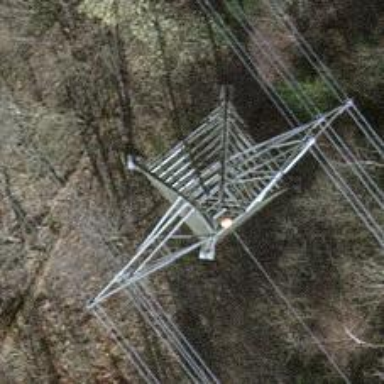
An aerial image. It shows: Power tower.